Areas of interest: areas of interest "Tianjin Wildlife Park"
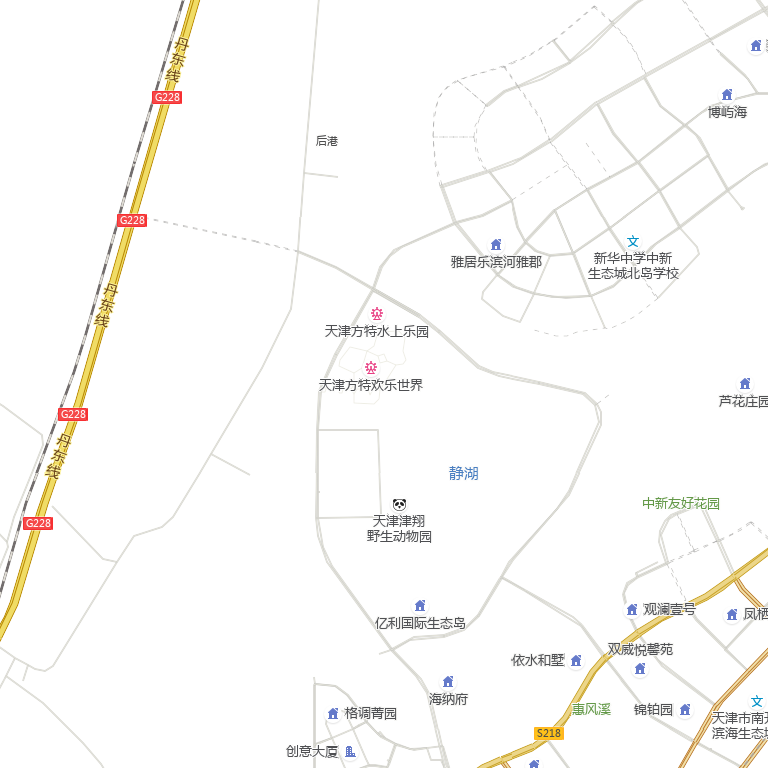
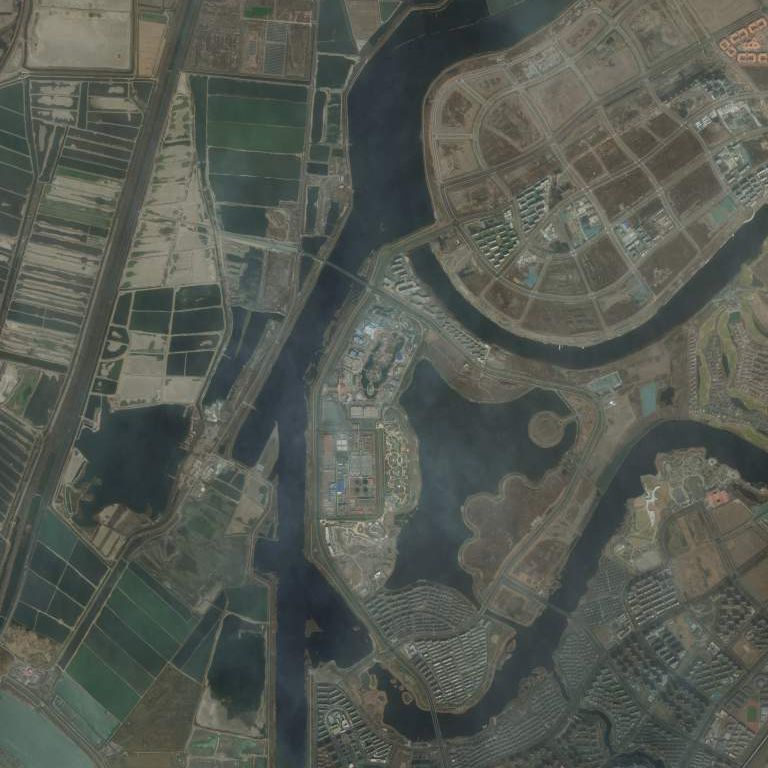